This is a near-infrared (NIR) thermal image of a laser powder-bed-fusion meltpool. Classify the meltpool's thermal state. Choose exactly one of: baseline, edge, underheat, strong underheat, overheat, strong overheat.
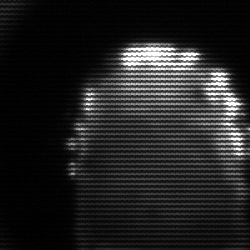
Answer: baseline